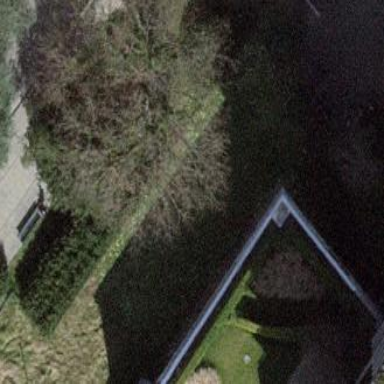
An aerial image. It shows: Grassy area enclosed by fence.